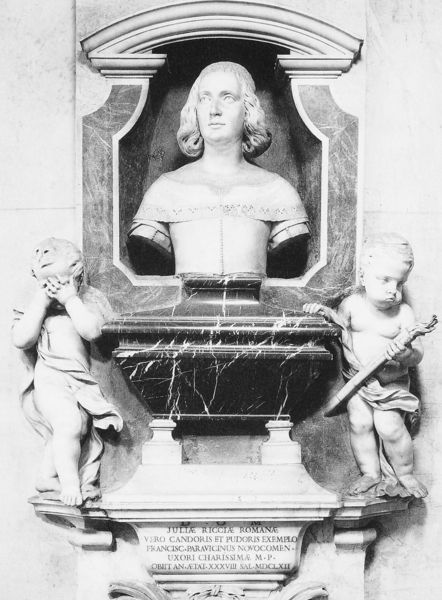
Titel: Denkmal für Giulia Ricci Parravicini
Künstler: Ercole Ferrata
Standort: Rom, S. Francesco a Ripa (EU - I - Latium)
Schlagwörter: weiß, marmor, kirche, haare, traurig, engel, dichter, büste, philosoph, müde, verstecken, szepter, andenken, gedenkstätte, steinskulptur, lateinische inschrift, bauwerk mit nische